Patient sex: F
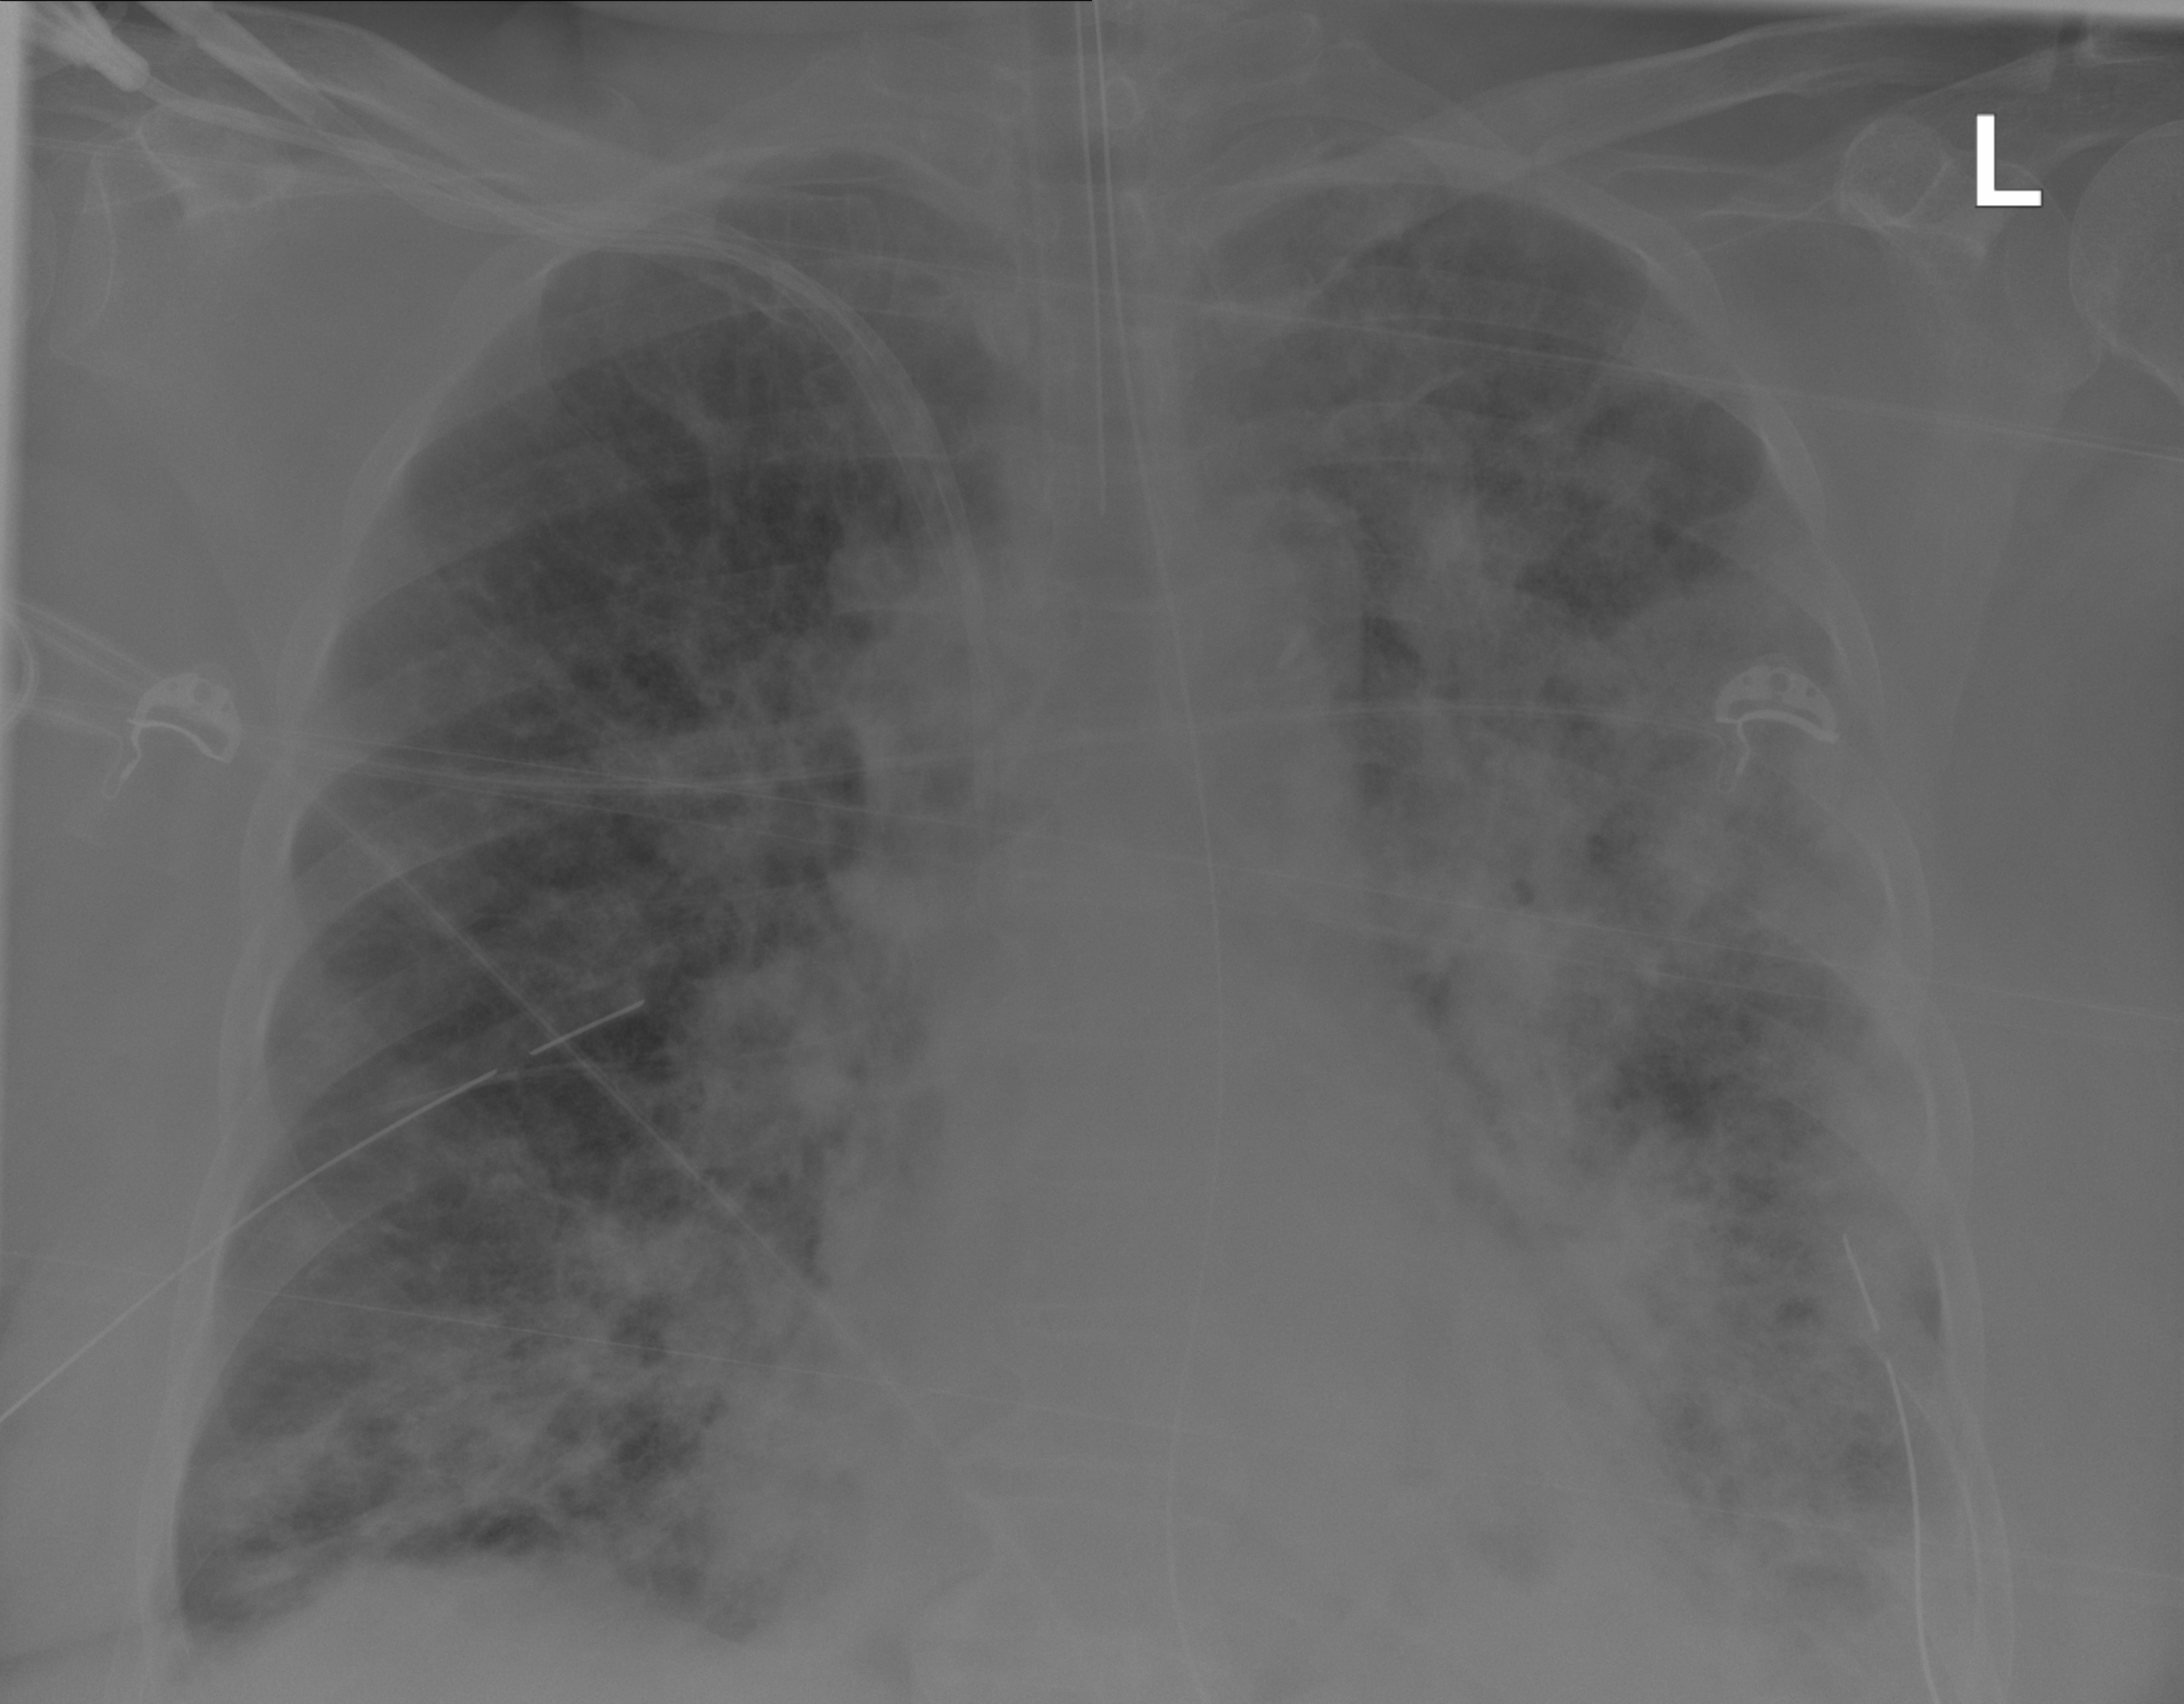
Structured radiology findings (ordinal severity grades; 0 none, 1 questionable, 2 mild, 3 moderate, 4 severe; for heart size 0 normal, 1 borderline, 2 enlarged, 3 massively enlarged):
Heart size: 1
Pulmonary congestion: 1
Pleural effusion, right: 1
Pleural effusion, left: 2
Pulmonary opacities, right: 3
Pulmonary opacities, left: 4
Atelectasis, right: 3
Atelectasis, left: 4